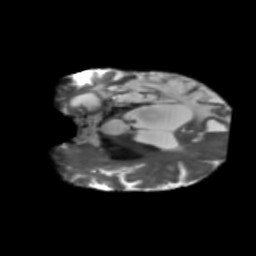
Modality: T2w
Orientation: coronal
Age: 71
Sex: female
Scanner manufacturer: siemens
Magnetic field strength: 3 T
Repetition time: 5.47 s
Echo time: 0.0854 s